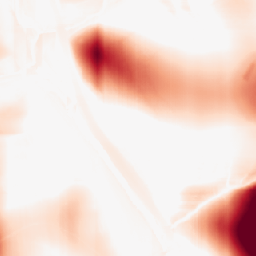
Category: morphological
Decomposition family: rolling_ball
Decomposition parameters: radius: 50
Upsampling method: nearest
Upsampling parameters: scale: 8
Upsampling scale: 8